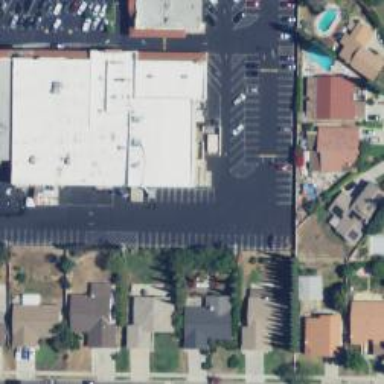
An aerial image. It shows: Retail building.